Question: I have a grid consisting of a rectangle and an overlapping image to it.

I want to have a click event for the rectangle to identify the selected tile and highlight it. It works fine with the tile without any image, but for the tile with an image over it, probably the image_click event is called.
Now, my question is how to identify the rectangle of the selected tile(with image). I have a class Block which has the rectangle and the piece object and the piece object has the image property.
Is it possible to display the image over rectangle but with click behaviour of rectangle over image?
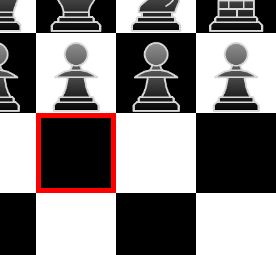
Answer: If you don't need to have any hit testing on the image itself you can try..
'''
image.IsHitTestVisible = false;
'''
This will cause a problem if you need to capture events on the image as now it will be ignoring all mouse events.